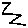
Label: zigzag